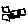
Label: square